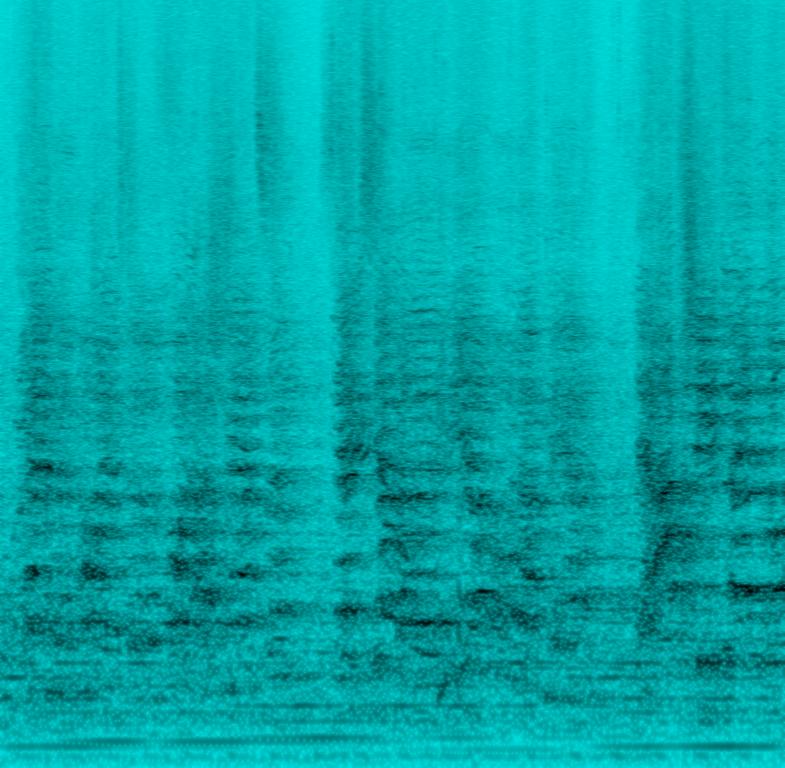
This is the ending of a female choir performing on stage. It appears to be in a graduation ceremony setting. The crowd starts cheering and applauding the choir after the show is over.